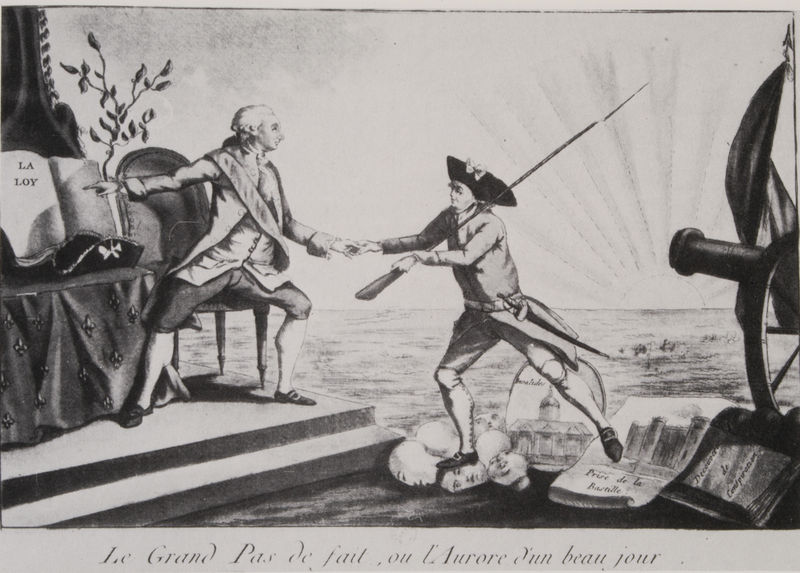
Titel: Der große Schritt ist getan oder Der Anbruch eines schönen Tages
Standort: Paris
Institution: Bibliothèque Nationale.
Schlagwörter: baum, blätter, feuer, hand, himmel, kopf, laub, mann, meer, schatten, wasser, weiß, see, finger, frankreich, grau, hut, köpfe, licht, männer, paris, profil, schwarz, stuhl, tisch, zeichnung, gürtel, muster, schleife, gesichter, jacke, band, barock, geköpft, gesicht, hände, spiegel, tischtuch, vorhang, ast, feld, horizont, sonnenaufgang, kirche, qualm, sonne, gold, sessel, stoff, adel, blatt, bühne, pflanze, perücke, sprung, bilder, bücher, papier, schuhe, fahne, laufen, grafik, graphik, sonnenuntergang, speichen, französisch, industrie, rad, banner, krieg, treppe, könig, lanze, karikatur, inschrift, stufe, stufen, edel, zeigen, knöpfe, weste, strümpfe, kanone, sonnenstrahl, buch, gesetzt, dom, strahlen, zweig, druck, lithographie, schwarzweiss, radierung, stich, titel, lithografie, gendarme, illustration, revolution, säbel, text, uniform, schriften, soldat, tote, waffe, strahl, degen, dreispitz, scherpe, schritt, entwurf, lorbeer, frieden, untertitel, barett, gewehr, rollen, sonnenstrahlen, trepe, fingerzeig, plan, schriftrolle, geschütz, kniebundhose, kniebundhosen, kreig, schnallenschuhe, hoffnung, lilien, aurora, entwürfe, kupferstich, welt, entwicklung, bildunterschrift, zelt, schnallen, beschriftet, kniehose, schriftrollen, bajonett, treten, lot, kniehosen, bastille, ölzweig, gesetz, dreizack, muskete, gesetze, barret, roy, bayonett, bataille, jour, lorbeerzweig, gesetzbuch, geköpfte, der große schritt, grand pas, la loy, le grand pas de fait, revoluzzionäre, strü,phe, zweif, t, französische lilie, mämnner, loy, gesetzbücher, la roy, französisiche revolution